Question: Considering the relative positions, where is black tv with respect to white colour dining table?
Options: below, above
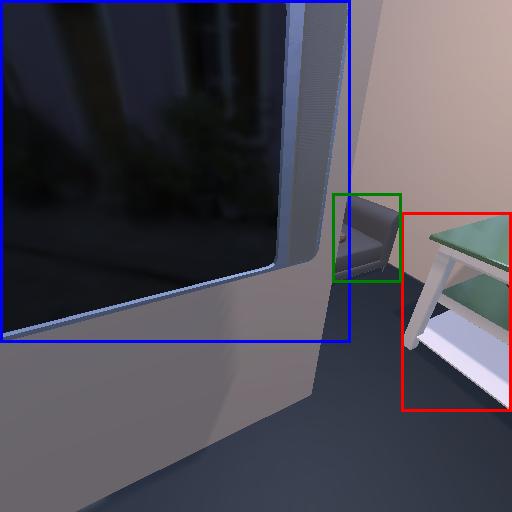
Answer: below